Question: I would really appreciate help with a ggplot2 issue. I've been looking around it for long, so my best chance is now here. I provide a reproducible script.

What I'd need to do is center the bars horizontally. For now, they polarise towards the sides--especially notably on the 2009 and 2012 bars.
Centering them would allow me to freely adjust their width, whereas now I cannot.
This is the current, self-contained code:
'''
install.packages('ggplot2')
library(ggplot2)
# Data
Year = c('2009','2009','2009','2009','2010','2010','2010','2010','2011','2011','2011','2011','2012','2012','2012','2012')
City = c('Kaunas','Vilnius','Kaunas','Vilnius','Kaunas','Vilnius','Kaunas','Vilnius',
'Kaunas','Vilnius','Kaunas','Vilnius','Kaunas','Vilnius','Kaunas','Vilnius')
Busy = c('Peak', 'Peak', 'Off-peak', 'Off-peak', 'Peak', 'Peak', 'Off-peak', 'Off-peak', 'Peak', 'Peak', 'Off-peak',
'Off-peak', 'Peak', 'Peak', 'Off-peak', 'Off-peak')
Result = c(-0.417277550641143, 0.540415934506096, -0.887323992801467, -1.0016151369497, -1.69512596882652,
-0.474180286913426, -1.87972395432173, -1.55647964460481, -1.10385766877877, -3.19261229467907,
-2.11137007243349, -3.24910554029829, -0.949278709972917, -2.22558030912235, -1.3496651478542, -2.59961942855099)
pvalue.asterisks = c(NA, NA, NA, NA, NA, NA, NA, NA, NA, '*', NA, '*', NA, NA, NA, NA)
Results = data.frame(Year, City, Busy, Result, pvalue.asterisks)
str(Results)
Results
# Plot
ggplot(Results, aes(Year, Result, fill=City)) +
ylab(expression(paste(italic('t'), '-value'))) +
facet_grid(list('Busy', 'Year')) + scale_fill_grey(start = 0, end = .6) +
geom_bar(width=2.9, stat = "identity", position = position_dodge(width = 3)) +
scale_y_continuous(expand = c(.035,0)) + scale_x_discrete(expand = c(.7,.4)) +
theme( axis.title.x=element_blank(), axis.text.x = element_blank(),
axis.title.y = element_text(size=19, face="bold", margin = margin(0, 3, 0, 0)),
axis.text.y = element_text(size = 13),
legend.title = element_blank(), legend.text = element_text(size=17),
legend.background = element_rect(fill="white", size=0.1, linetype="solid"),
legend.key.size = unit(1.7,"line"), axis.ticks.x=element_blank(), legend.position = c(.167, .6),
panel.background = element_blank(), plot.title = element_blank(),
legend.margin=margin(c(-.05,.14,.11,.1), unit='cm'),
panel.grid.major.y = element_line(colour = "grey90"),
panel.grid.major.x = element_blank(), plot.margin = unit(c(.05, .1, 0, .1), 'cm'),
strip.text.x = element_text(face='bold', size=15, margin = margin(.2, 0, .2, 0, "cm")),
strip.text.y = element_text(face='bold', size=15, margin = margin(0, .2, 0, .2, "cm")),
strip.background = element_rect(colour="grey48", fill='grey95'), panel.spacing = unit(.08, "lines")) +
geom_text(aes(x=Year, y=Result, label=pvalue.asterisks), vjust=-.01, colour= 'white', size=15, hjust=-.168 )
'''
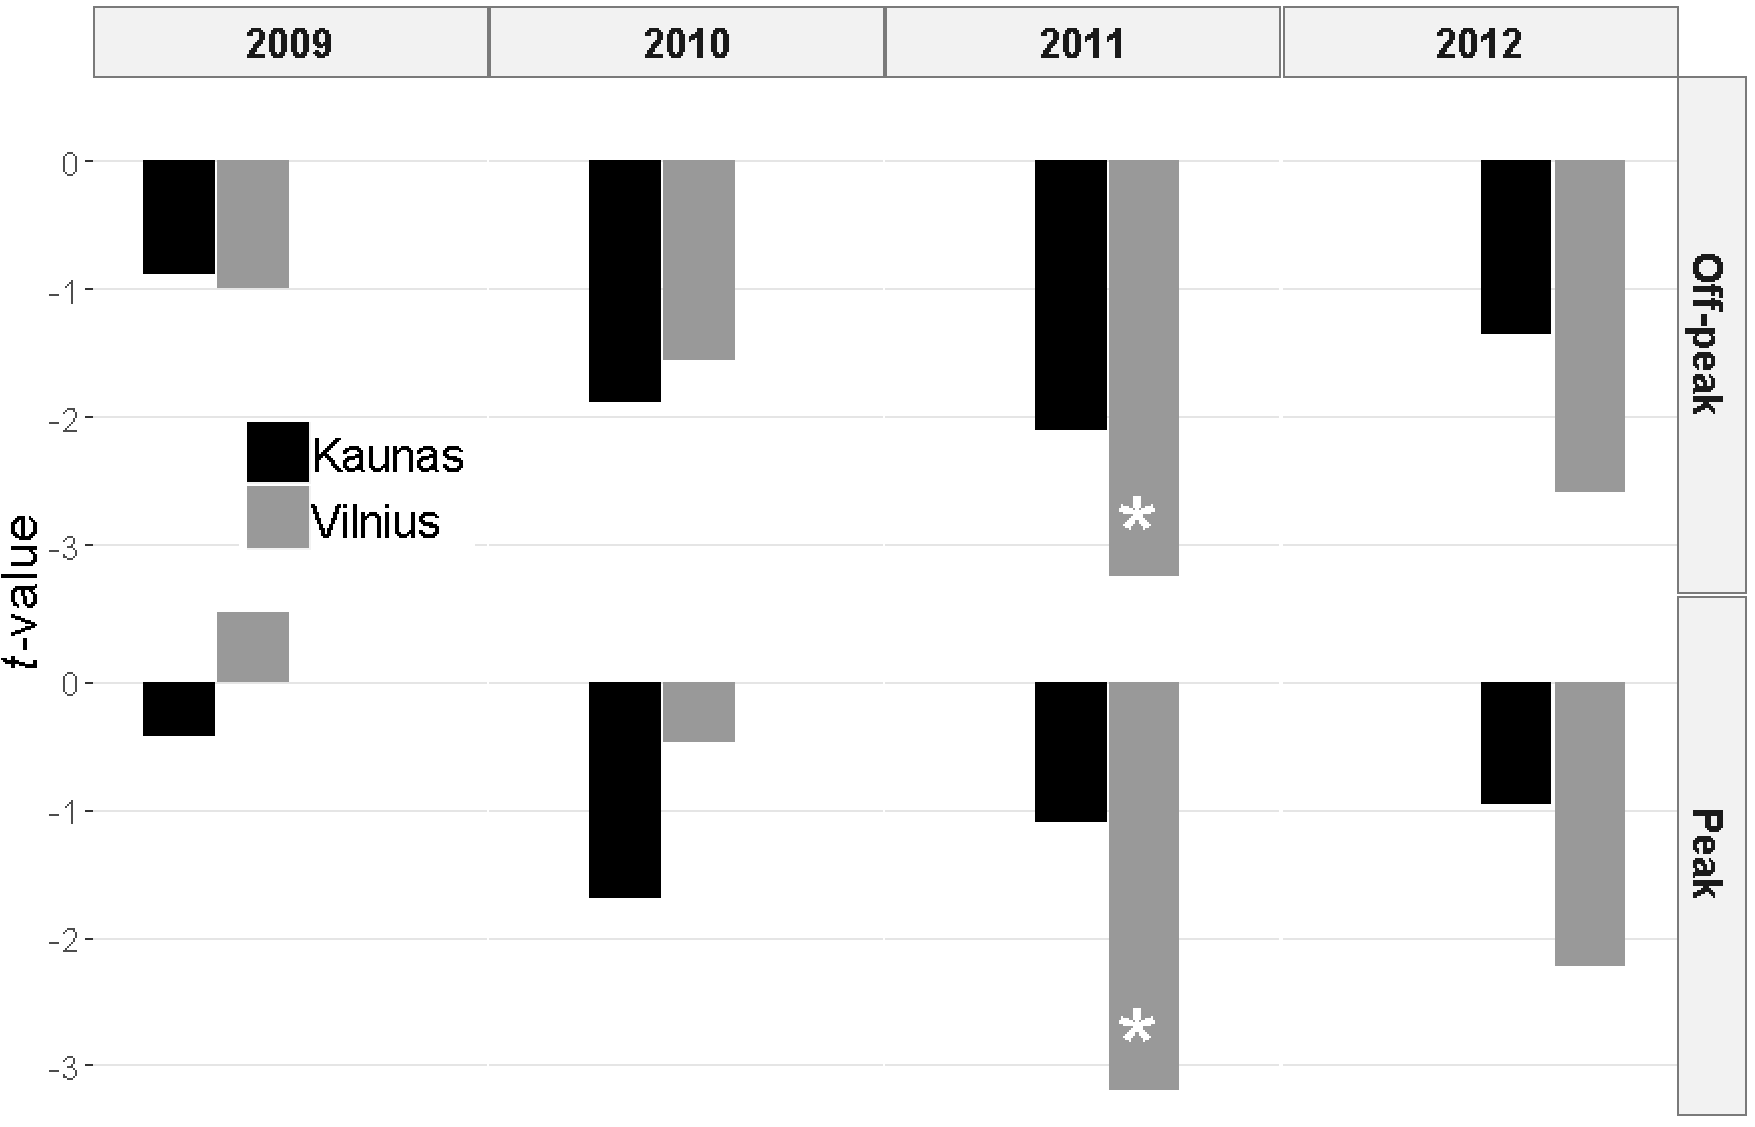
Answer: If you remove the 'theme' stuff you will see the problem, the X axis is years, and it's attempting to plot each one on the x-value for that year. One way to fix this is to set the 'scales' parameter to 'facet_grid' to be '"free_x"'.
'''
facet_grid(list('Busy', 'Year'), scales="free_x")
'''
and then you only have to adjust the sizing of the bars.
'''
geom_bar(width=0.5, stat = "identity", position = "dodge")
'''